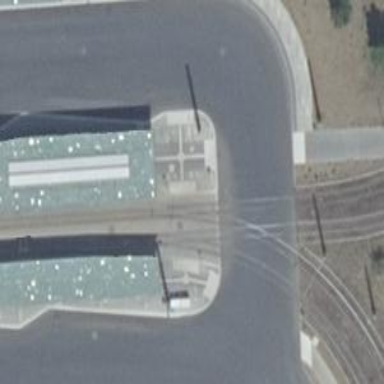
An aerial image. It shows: Uncontrolled railway crossing.